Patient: sex M, age 73
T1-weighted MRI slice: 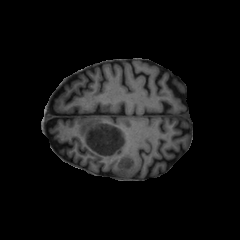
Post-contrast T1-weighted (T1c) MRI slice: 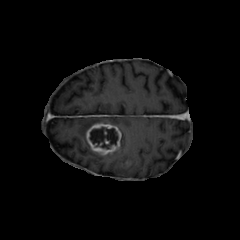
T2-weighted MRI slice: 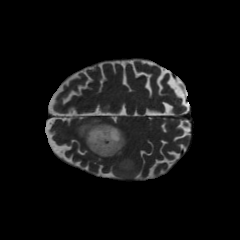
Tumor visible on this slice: yes
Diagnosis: Glioblastoma, IDH-wildtype
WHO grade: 4